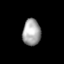
Tissue: lung
Cell type: Epithelial cells
Senescence score: 0.2421
Nuclear area (px): 467
Mean DAPI intensity: 164.557